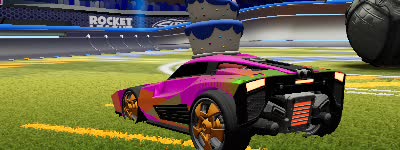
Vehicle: breakout